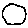
Label: circle